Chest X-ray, AP view. Patient: 21 years old, sex F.
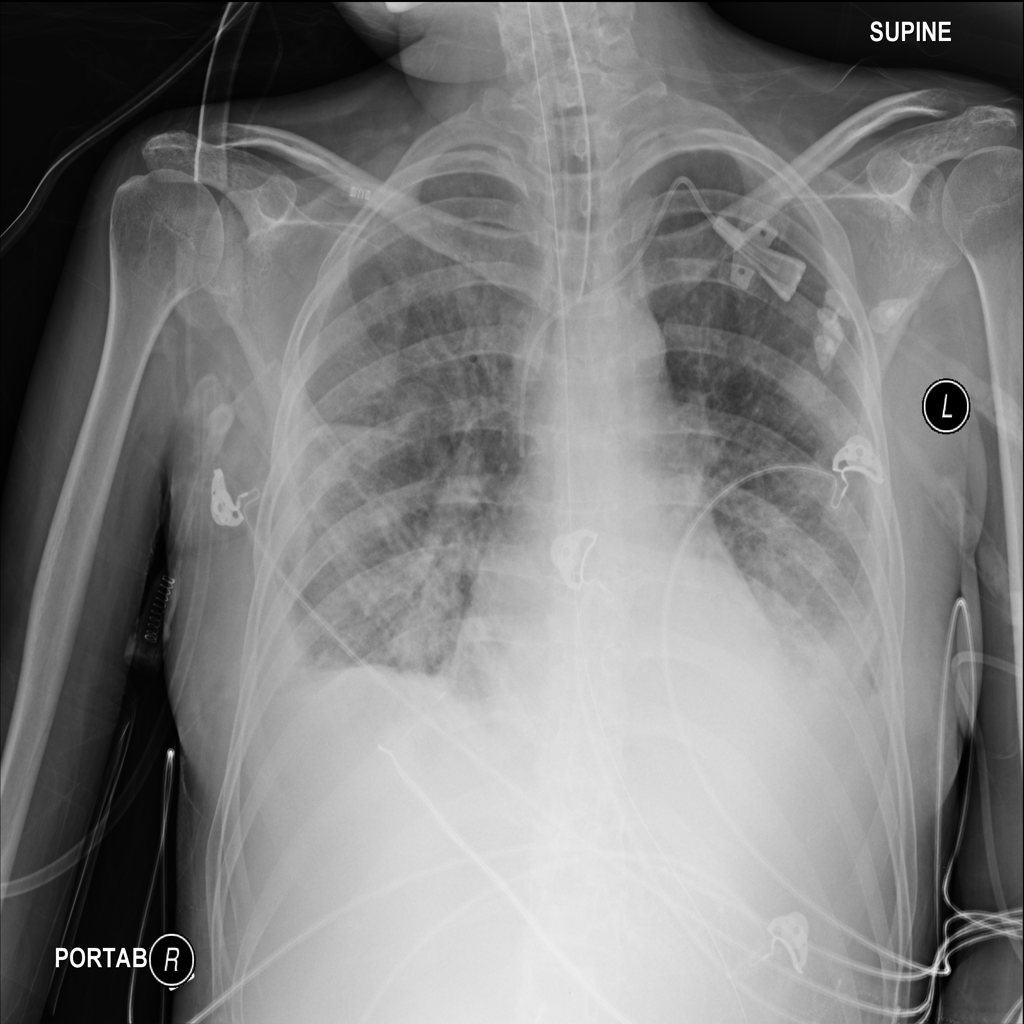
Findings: Effusion, Infiltration